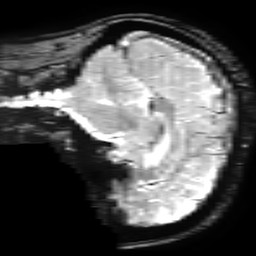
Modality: T2starw
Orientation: sagittal
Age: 26
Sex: female
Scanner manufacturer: ge
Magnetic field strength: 3 T
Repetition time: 0.65 s
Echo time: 0.02 s